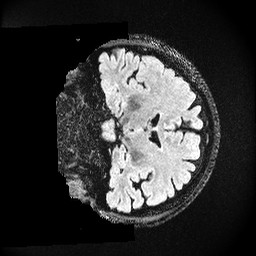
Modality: FLAIR
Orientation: coronal
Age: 38
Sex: female
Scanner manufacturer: ge
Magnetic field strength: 3 T
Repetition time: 4.802 s
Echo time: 0.1172 s